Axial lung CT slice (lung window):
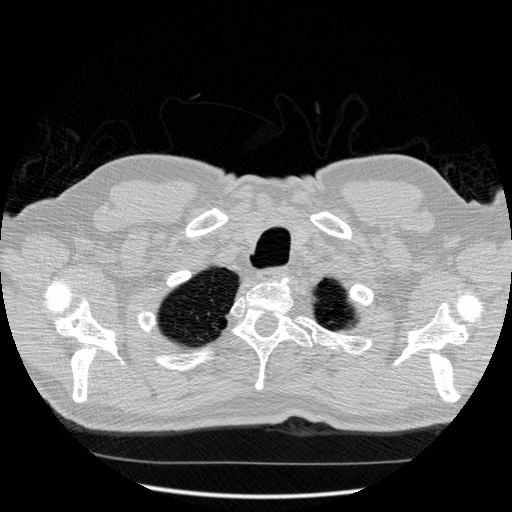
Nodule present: no